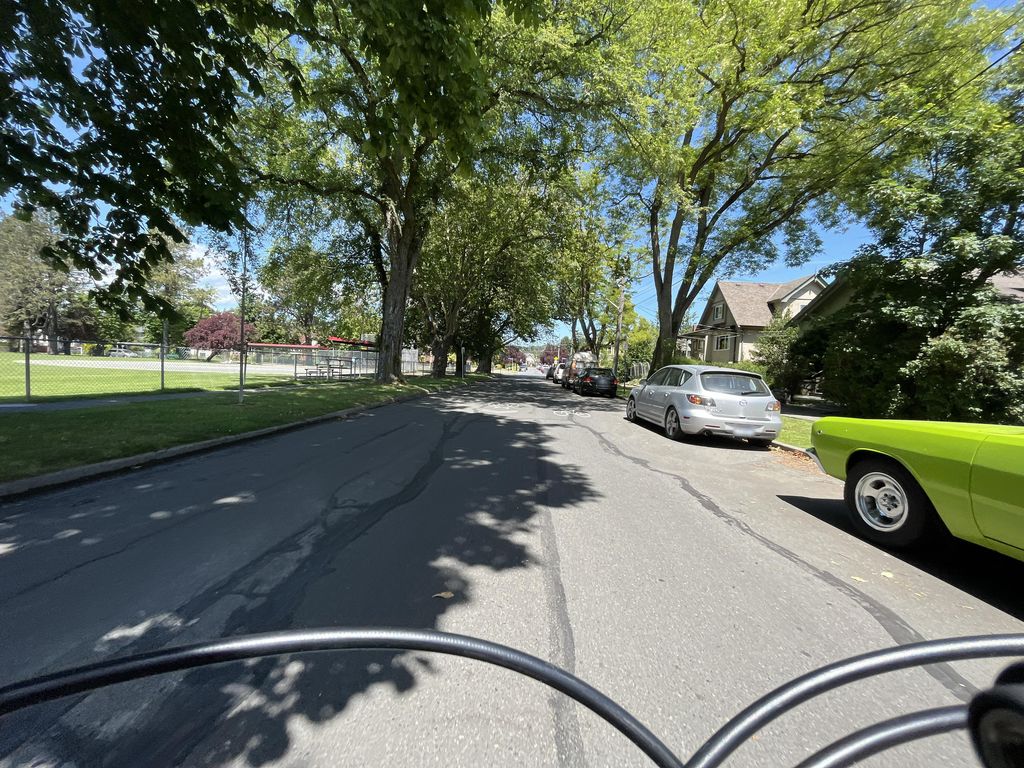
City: victoria